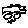
Label: car